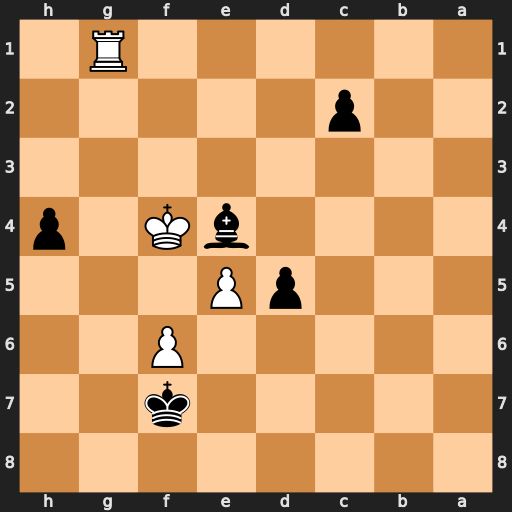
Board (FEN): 8/5k2/5P2/3pP3/4bK1p/8/2p5/6R1
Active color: b
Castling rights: -
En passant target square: -
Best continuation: Ke6 Ra1 h3 Ra6+ Kf7